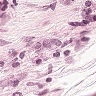
Metastatic tissue present: no